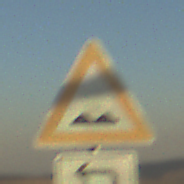
Verkehrszeichen: UnebeneFahrbahn
Zusatzzeichen unten: RichtungsangabeDurchPfeile2
Umgebung: Outdoor, Nature
Tageszeit: SunriseSunset
Wetter: Clear
Licht: Natural
Jahreszeit: NotSpecified
Kontrast: LowContrast